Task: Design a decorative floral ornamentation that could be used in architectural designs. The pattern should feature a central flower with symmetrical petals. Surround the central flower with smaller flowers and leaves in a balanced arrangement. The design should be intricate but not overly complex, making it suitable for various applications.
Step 927:
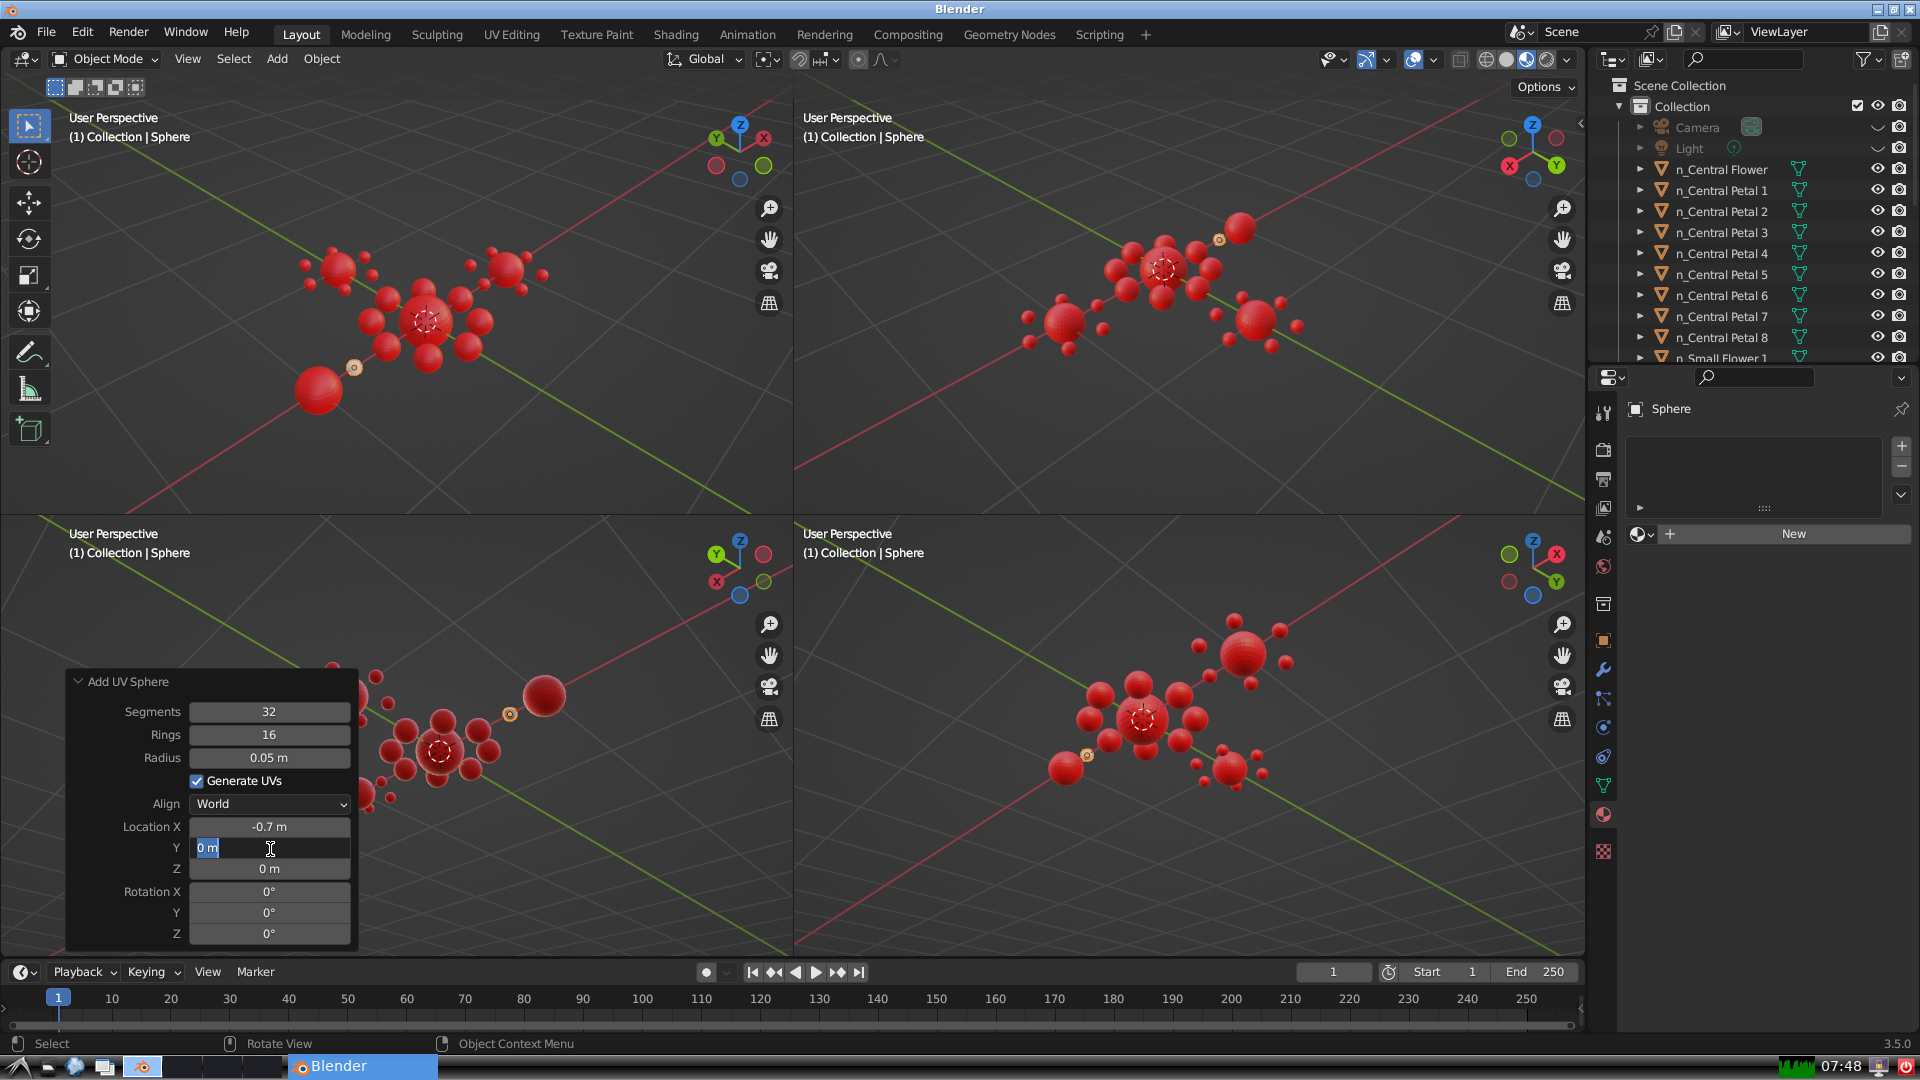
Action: input_text: 1.2246467991473532e-16